Interaction volume radius: 10 \u00c5
Interaction volume height: 30 \u00c5
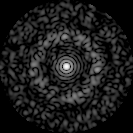
Disorder parameter: 0.8467